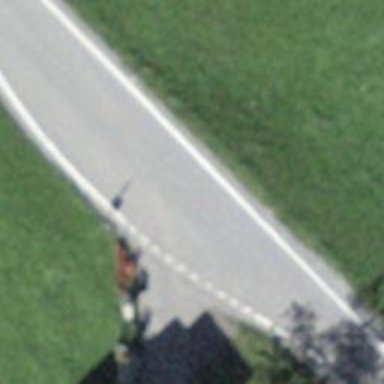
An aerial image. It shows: Passing place on the road.